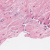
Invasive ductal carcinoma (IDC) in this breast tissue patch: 0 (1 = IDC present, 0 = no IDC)